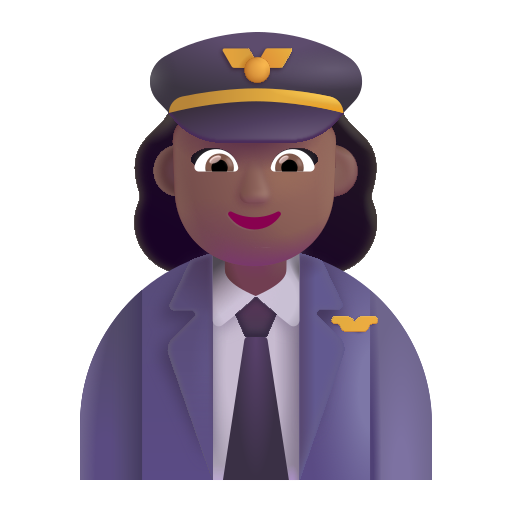
woman pilot color  dark